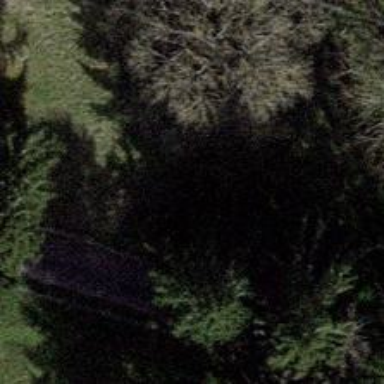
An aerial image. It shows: Evergreen needle-leaved tree.